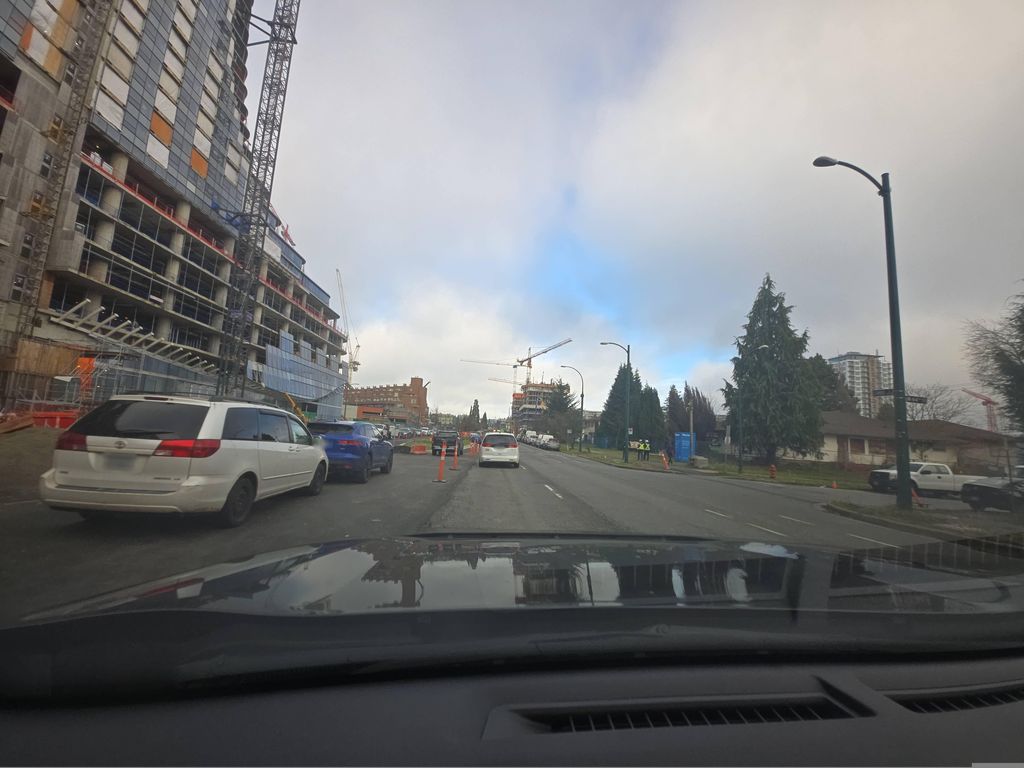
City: vancouver